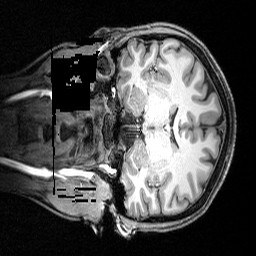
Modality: T1w
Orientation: coronal
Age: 27
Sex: female
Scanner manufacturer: siemens
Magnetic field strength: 3 T
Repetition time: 2.3 s
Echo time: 0.00421 s